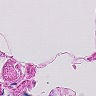
Metastatic tissue present: no